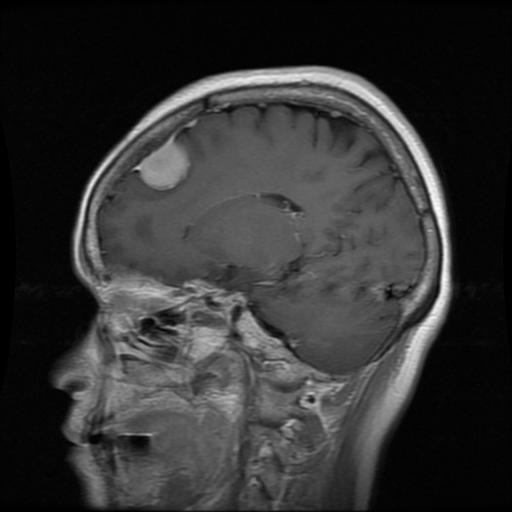
Label: meningioma